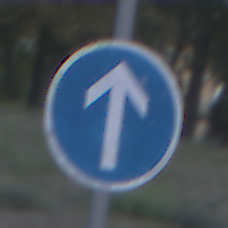
Verkehrszeichen: VorgeschriebeneFahrtrichtungGeradeaus
Umgebung: Outdoor, Urban
Tageszeit: SunriseSunset
Wetter: Clear
Licht: Natural
Jahreszeit: NotSpecified
Kontrast: LowContrast